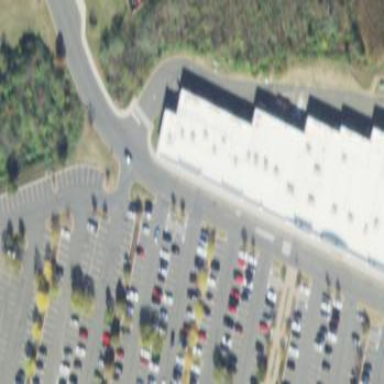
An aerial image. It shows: Retail building.